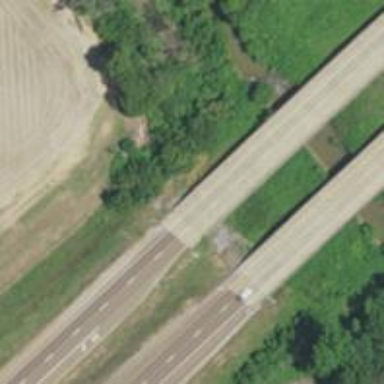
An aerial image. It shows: Bridge with asphalt surface carrying trunk highway.